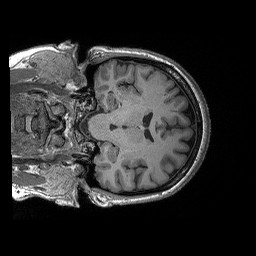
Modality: T1w
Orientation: coronal
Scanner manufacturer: siemens
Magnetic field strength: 3 T
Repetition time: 2.3 s
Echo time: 0.00298 s